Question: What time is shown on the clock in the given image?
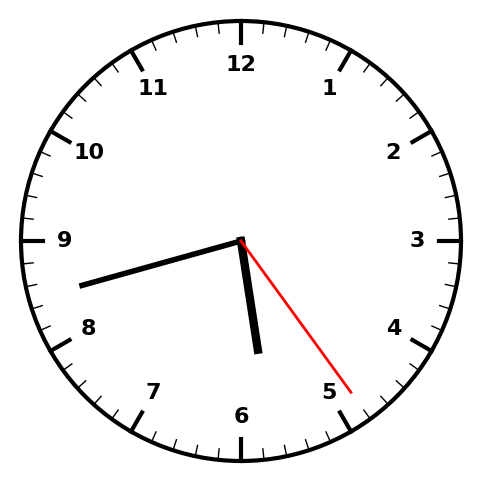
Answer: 05:42:24